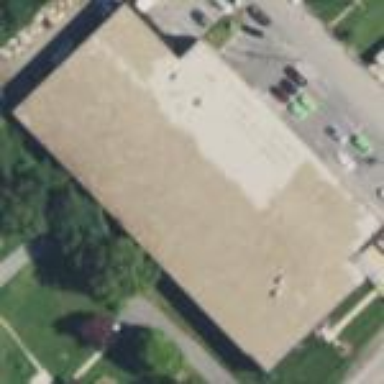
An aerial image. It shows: Commercial building.